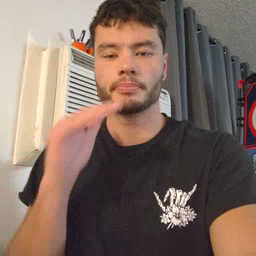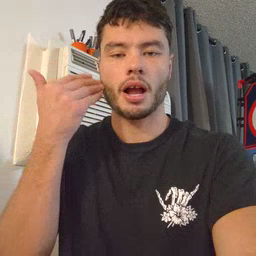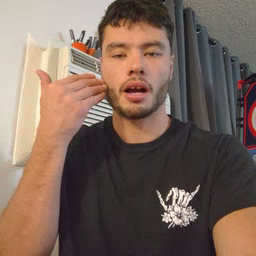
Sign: smile